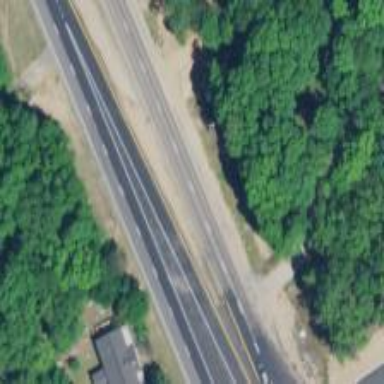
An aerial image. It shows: Trunk highway.